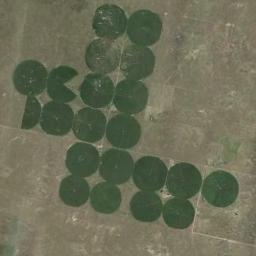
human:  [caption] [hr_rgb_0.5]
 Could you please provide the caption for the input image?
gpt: More than twenty round farms of the same size are neatly arranged .

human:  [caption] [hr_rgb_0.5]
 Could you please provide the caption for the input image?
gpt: Many neatly arranged green circular farmlands, Including semicircles and irregular circles .

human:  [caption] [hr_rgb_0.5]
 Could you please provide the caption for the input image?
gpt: Some deep green circle farmland are in the bare land .

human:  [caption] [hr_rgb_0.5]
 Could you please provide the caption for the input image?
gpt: Several dark green circular or fan-shaped farmlands with different radians are neatly arranged on the wasteland .

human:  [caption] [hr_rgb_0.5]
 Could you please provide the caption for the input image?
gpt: There are many circular farmlands of the same size arranged neatly .